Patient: sex M, age 66
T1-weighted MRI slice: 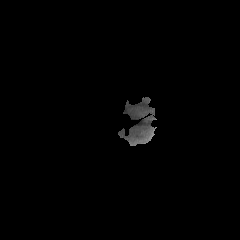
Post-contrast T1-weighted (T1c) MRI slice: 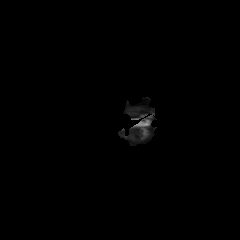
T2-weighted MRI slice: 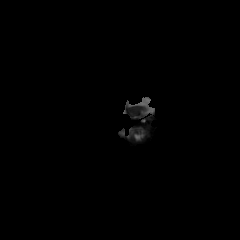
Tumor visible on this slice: no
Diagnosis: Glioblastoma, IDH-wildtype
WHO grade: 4